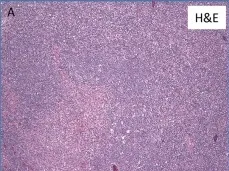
Lymph node histopathology in the mother with APDS2. (A) Hematoxylin & Eosin stained section show an ill-defined secondary follicle with "naked"germinal center; bottom left shows a cluster of monocytoid cells with pale cytoplasm (magnification, 10x). In the inlet, CMV positive cells are identified by immunohistochemistry (magnification, 40x).
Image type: pathology (h&e)